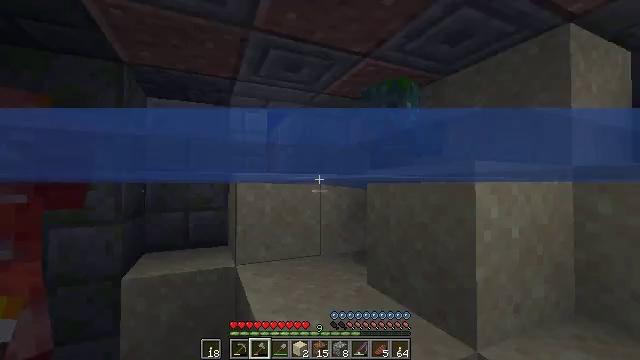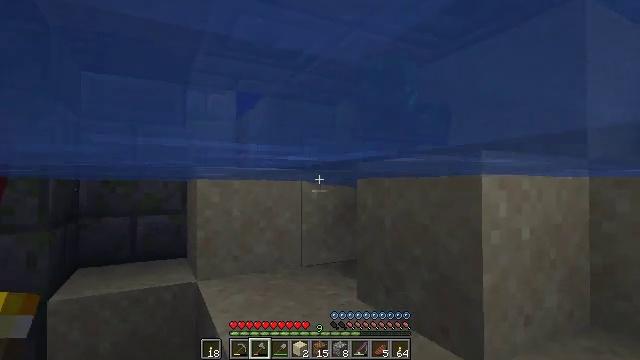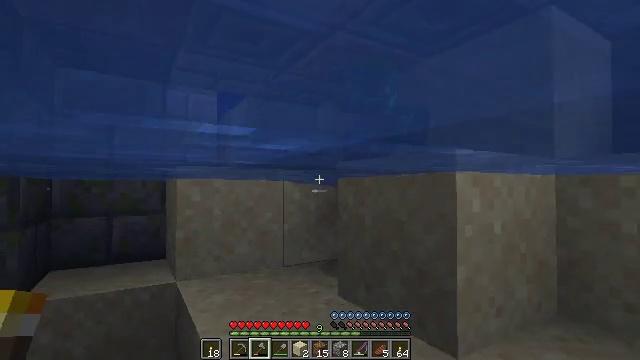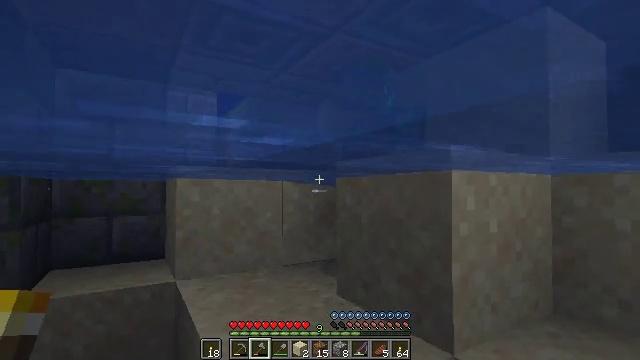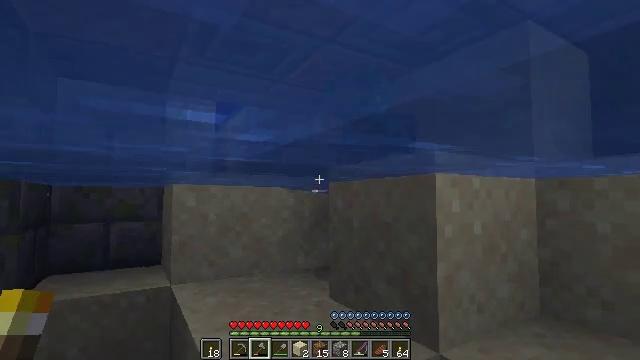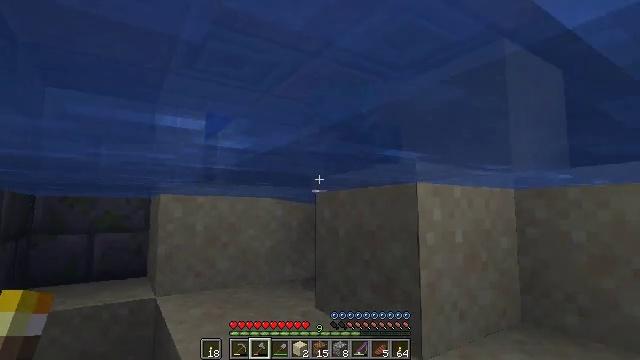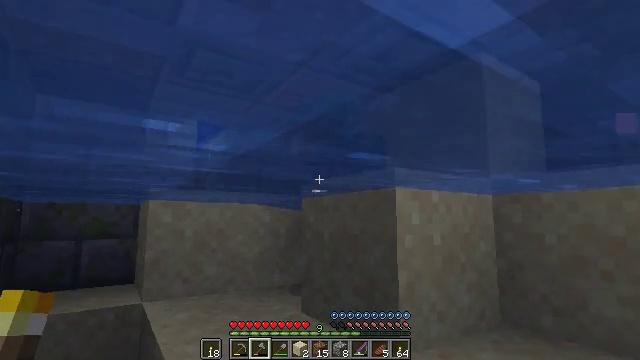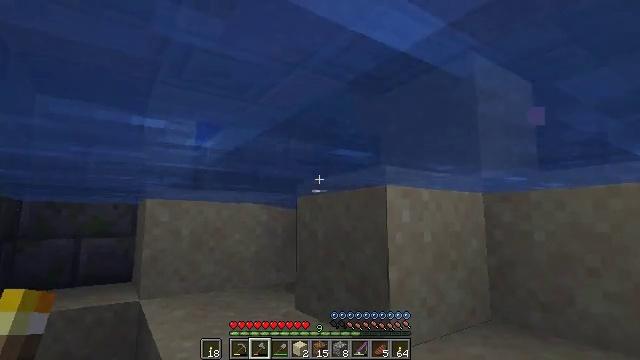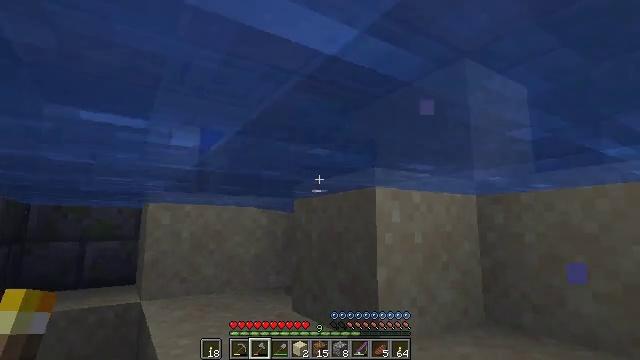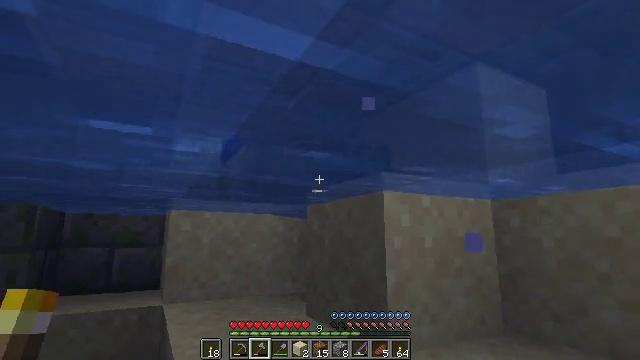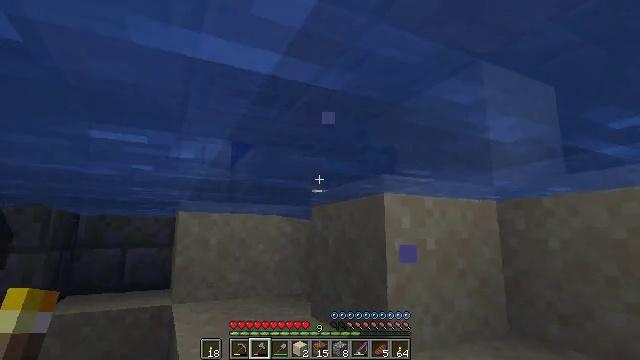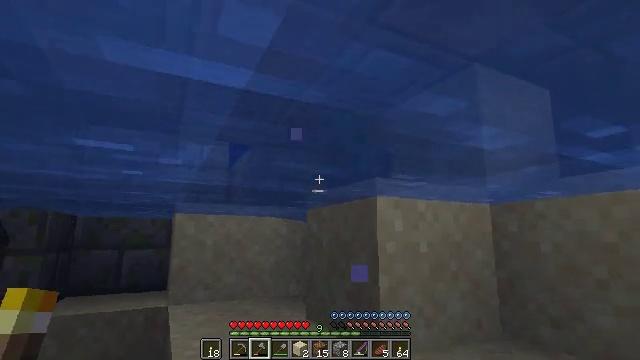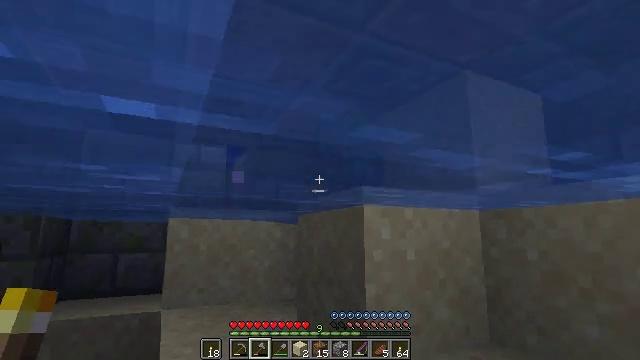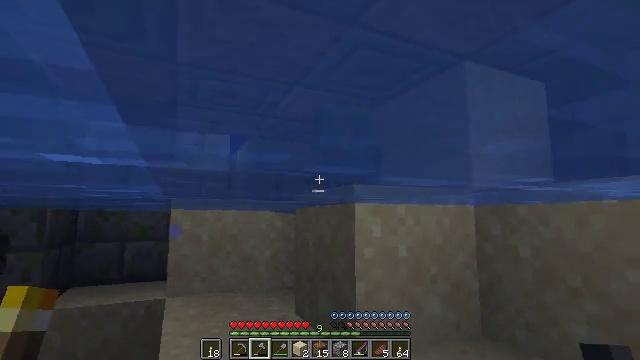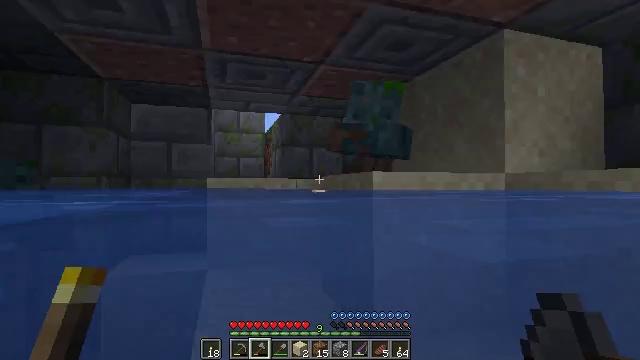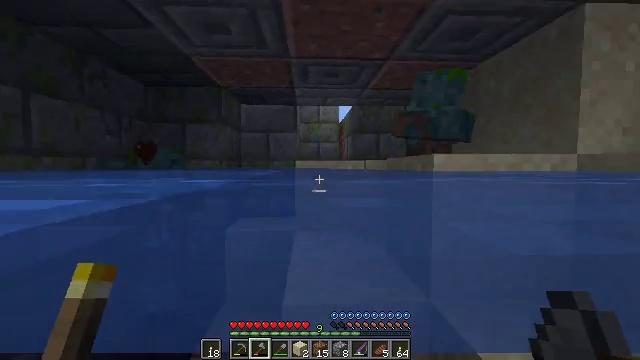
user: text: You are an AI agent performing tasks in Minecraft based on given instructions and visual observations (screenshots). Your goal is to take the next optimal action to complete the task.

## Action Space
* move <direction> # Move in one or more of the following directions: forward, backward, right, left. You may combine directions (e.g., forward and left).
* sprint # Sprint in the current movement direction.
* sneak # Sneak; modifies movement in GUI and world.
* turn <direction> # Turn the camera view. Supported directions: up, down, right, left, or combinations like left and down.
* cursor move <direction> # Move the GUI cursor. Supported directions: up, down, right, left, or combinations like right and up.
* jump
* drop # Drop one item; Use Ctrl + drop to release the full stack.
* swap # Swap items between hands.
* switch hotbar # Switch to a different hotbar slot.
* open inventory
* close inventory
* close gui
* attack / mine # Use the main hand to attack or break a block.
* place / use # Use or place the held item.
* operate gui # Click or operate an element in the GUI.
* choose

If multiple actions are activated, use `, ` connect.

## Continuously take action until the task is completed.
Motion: motion action
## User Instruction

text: Kill a drowned.
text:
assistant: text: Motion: move back and move right, turn right
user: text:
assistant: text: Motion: move back and move right, turn right
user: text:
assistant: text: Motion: move back and move right
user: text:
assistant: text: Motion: move back and move right, turn up
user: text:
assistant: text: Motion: move back and move right, turn right and up
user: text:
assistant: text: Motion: move back and move right, turn right and up
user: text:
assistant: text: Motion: move right
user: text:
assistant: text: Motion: move right, turn left and up
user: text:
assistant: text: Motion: move right, turn left and up
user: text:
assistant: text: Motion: move right, turn left, jump
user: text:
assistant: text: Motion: move right, jump
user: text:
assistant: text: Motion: move right, jump
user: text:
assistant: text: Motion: move right, turn left and down, jump
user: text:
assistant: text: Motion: move right, turn left and down
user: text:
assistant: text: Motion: move right, turn left and down
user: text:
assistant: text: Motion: move left, turn left and down
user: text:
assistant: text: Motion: move forward and move left, turn left and down
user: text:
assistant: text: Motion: move forward and move left, turn left and down
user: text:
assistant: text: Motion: move forward and move left, turn left
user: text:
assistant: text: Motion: move forward and move left, turn left
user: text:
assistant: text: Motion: no_op
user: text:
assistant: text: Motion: no_op
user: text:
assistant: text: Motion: turn left
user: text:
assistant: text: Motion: no_op
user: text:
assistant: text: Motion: no_op
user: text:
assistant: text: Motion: turn right and up
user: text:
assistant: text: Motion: turn right and up
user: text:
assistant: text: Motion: turn right and up
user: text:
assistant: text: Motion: move right, turn left
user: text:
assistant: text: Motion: move right